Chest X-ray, AP view. Patient: 72 years old, sex M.
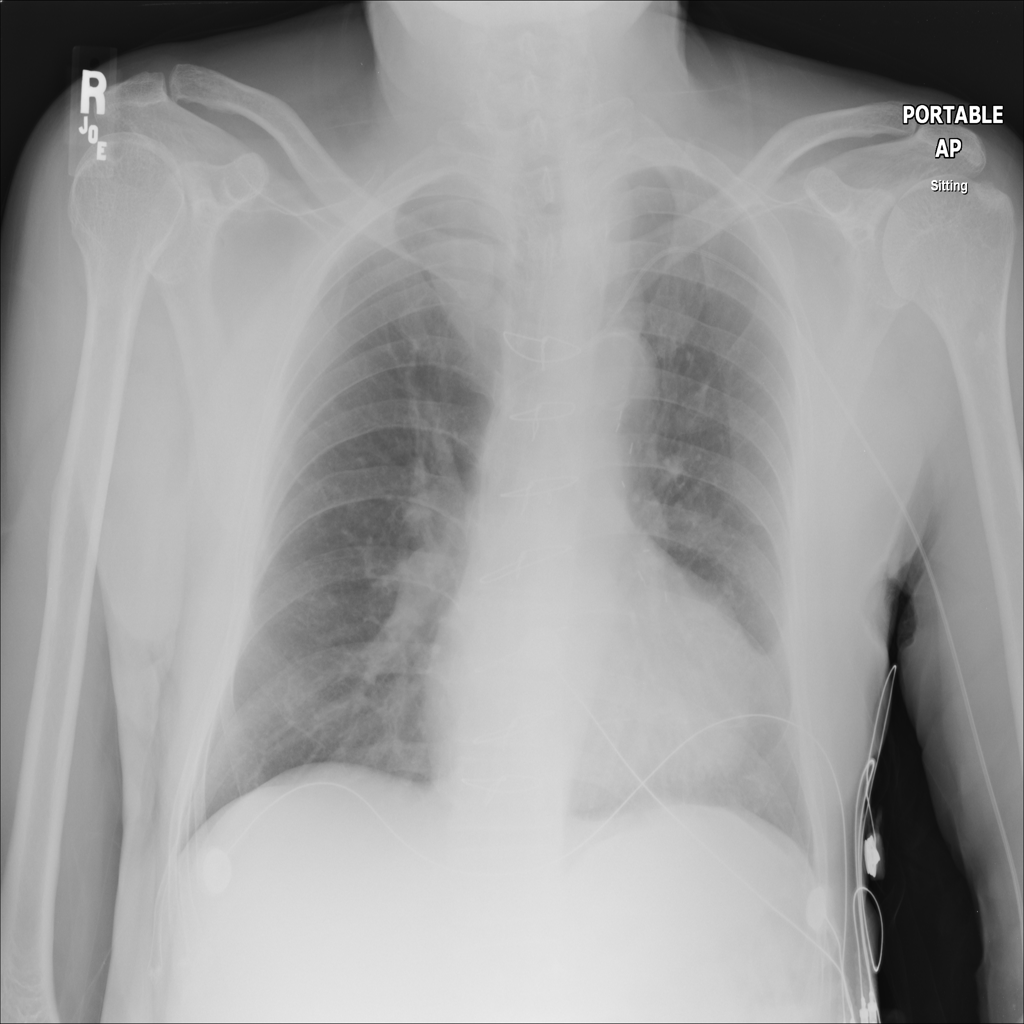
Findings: No Finding